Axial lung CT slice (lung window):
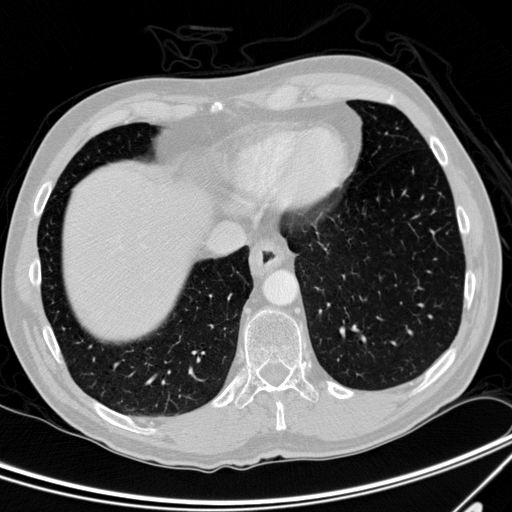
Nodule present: no